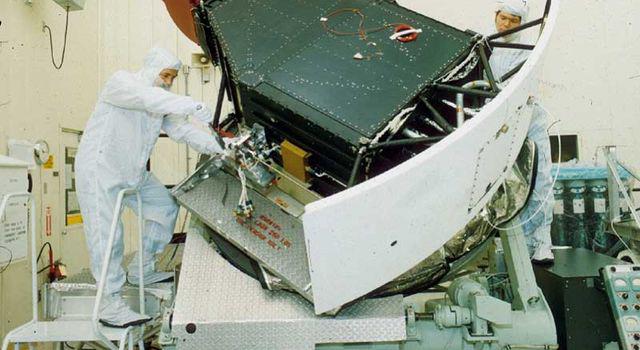
WFPC2 Testing Hubble Space Telescope